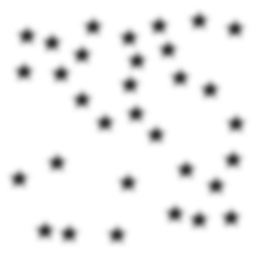
Squares: 0
Triangles: 0
Stars: 32
Total shapes: 32